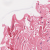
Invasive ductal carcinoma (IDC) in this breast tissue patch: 0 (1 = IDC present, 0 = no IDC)